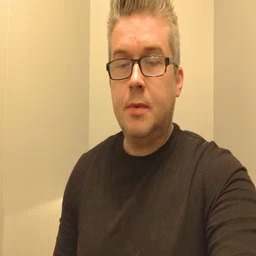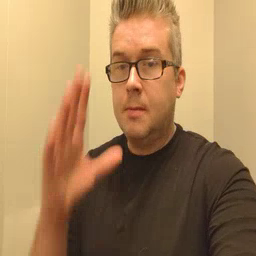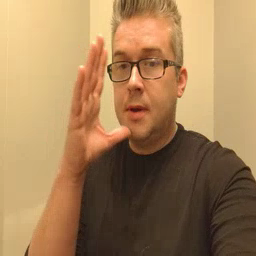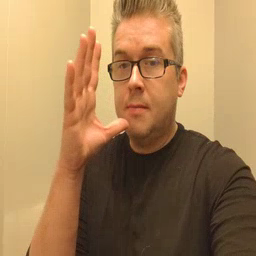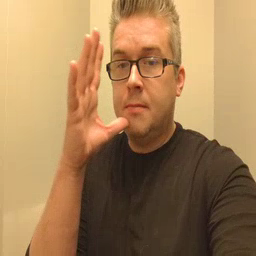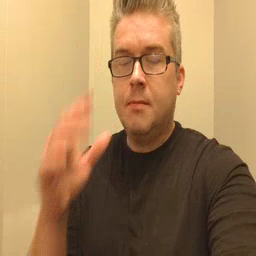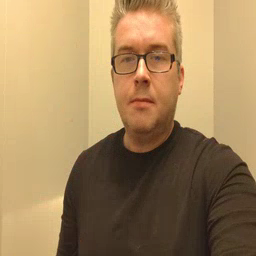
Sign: mom